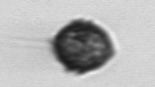
Label: Kryptoperidinium_triquetrum